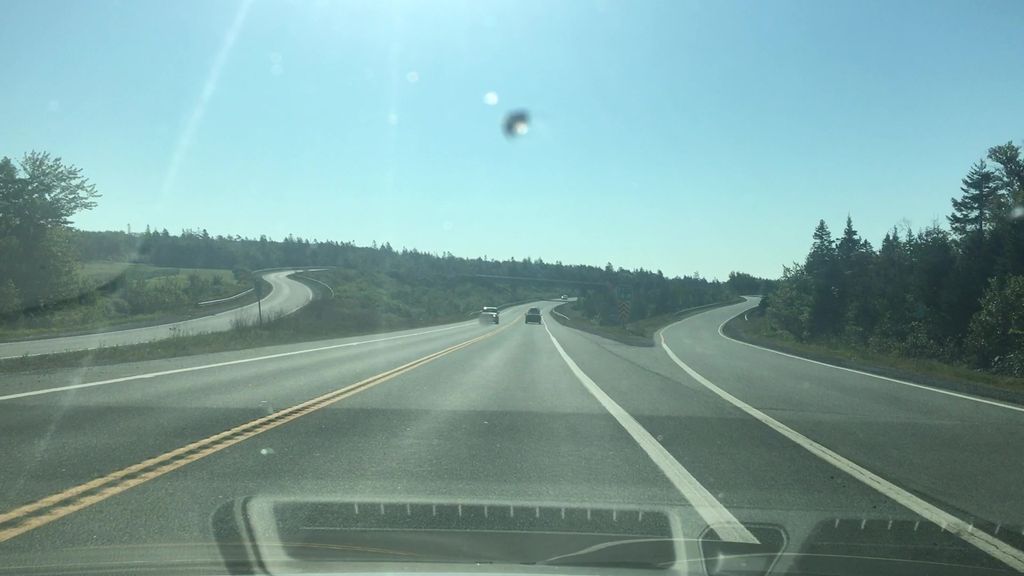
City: halifax